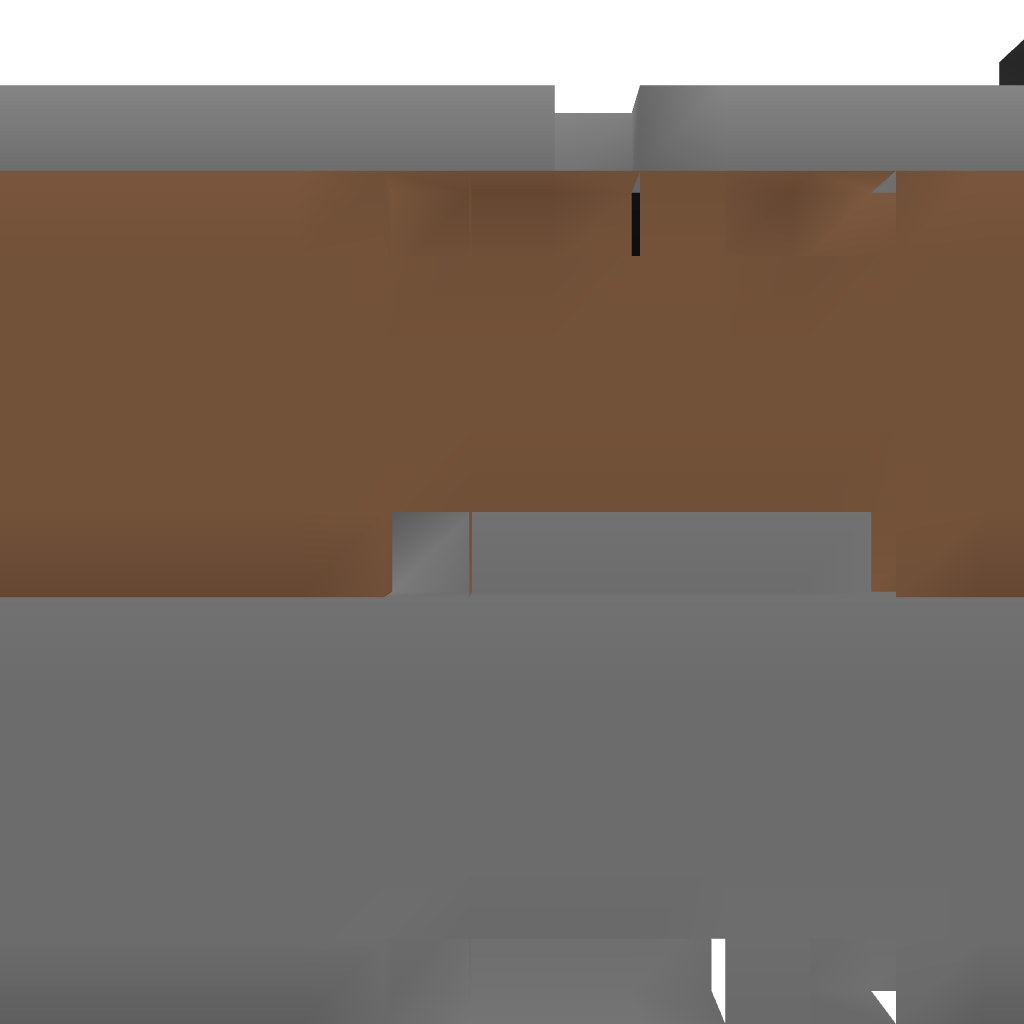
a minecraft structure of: Self Making House